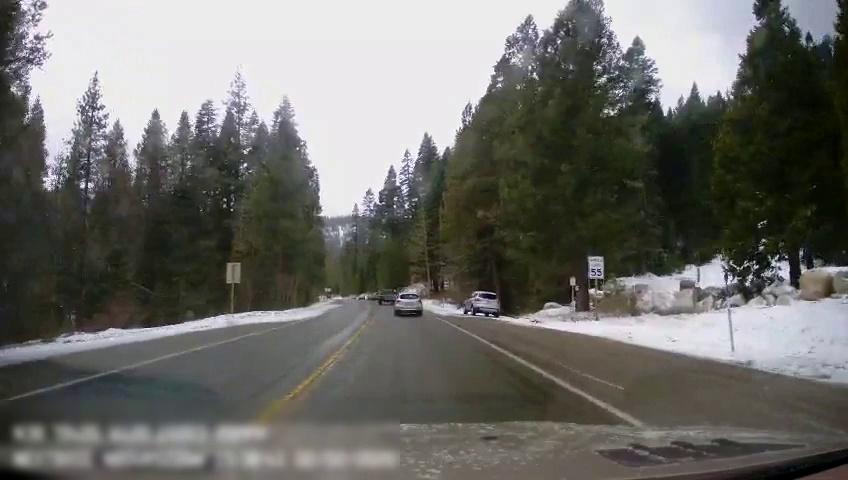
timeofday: Day
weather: Snowy
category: Drivable Space
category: Vehicles | Truck
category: Vehicles | SUV
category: Vehicles | SUV
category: Lanes | Current Lane
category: Lanes | Opposite Lane
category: Lanes | Current Lane
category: Lanes | Opposite Lane
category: Traffic | Signs